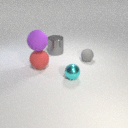
large red rubber sphere to the left of large gray metal cylinder